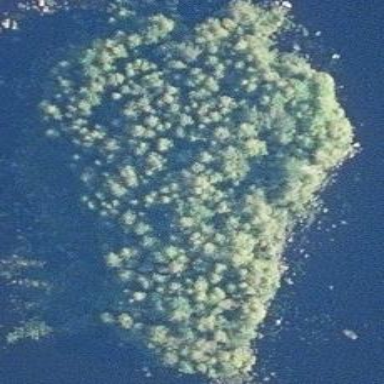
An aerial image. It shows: Islet.